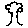
Label: tree